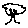
Label: tree